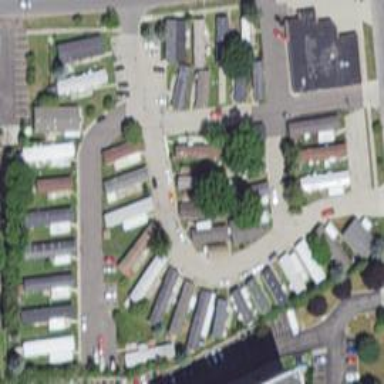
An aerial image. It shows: Residential area consisting of mobile homes.